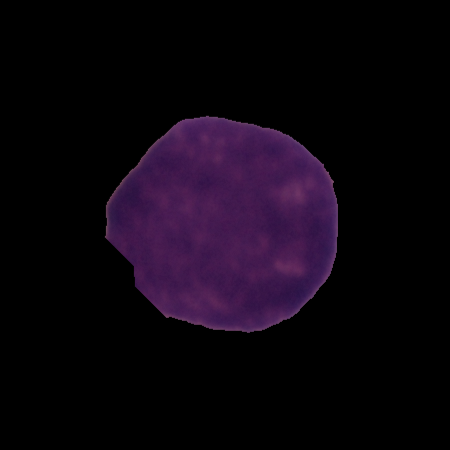
Label: cancer